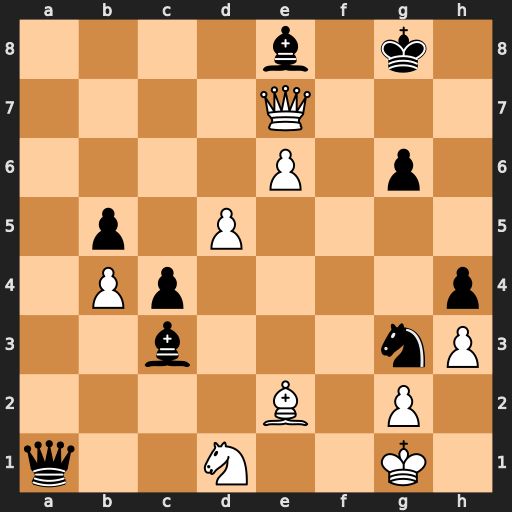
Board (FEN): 4b1k1/4Q3/4P1p1/1p1P4/1Pp4p/2b3nP/4B1P1/q2N2K1
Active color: w
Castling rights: -
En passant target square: -
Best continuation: Qxe8+ Kg7 Qe7+ Kh6 Qxh4+